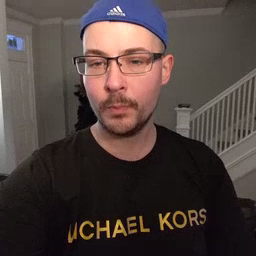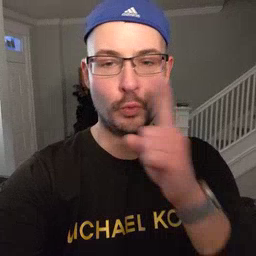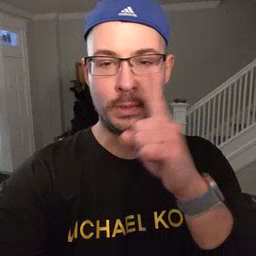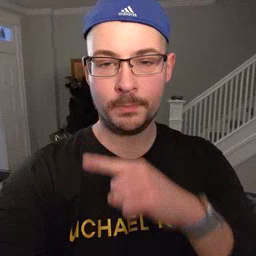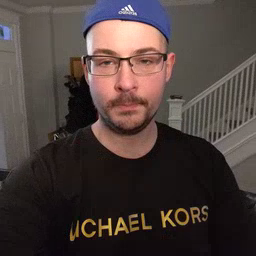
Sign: pretend